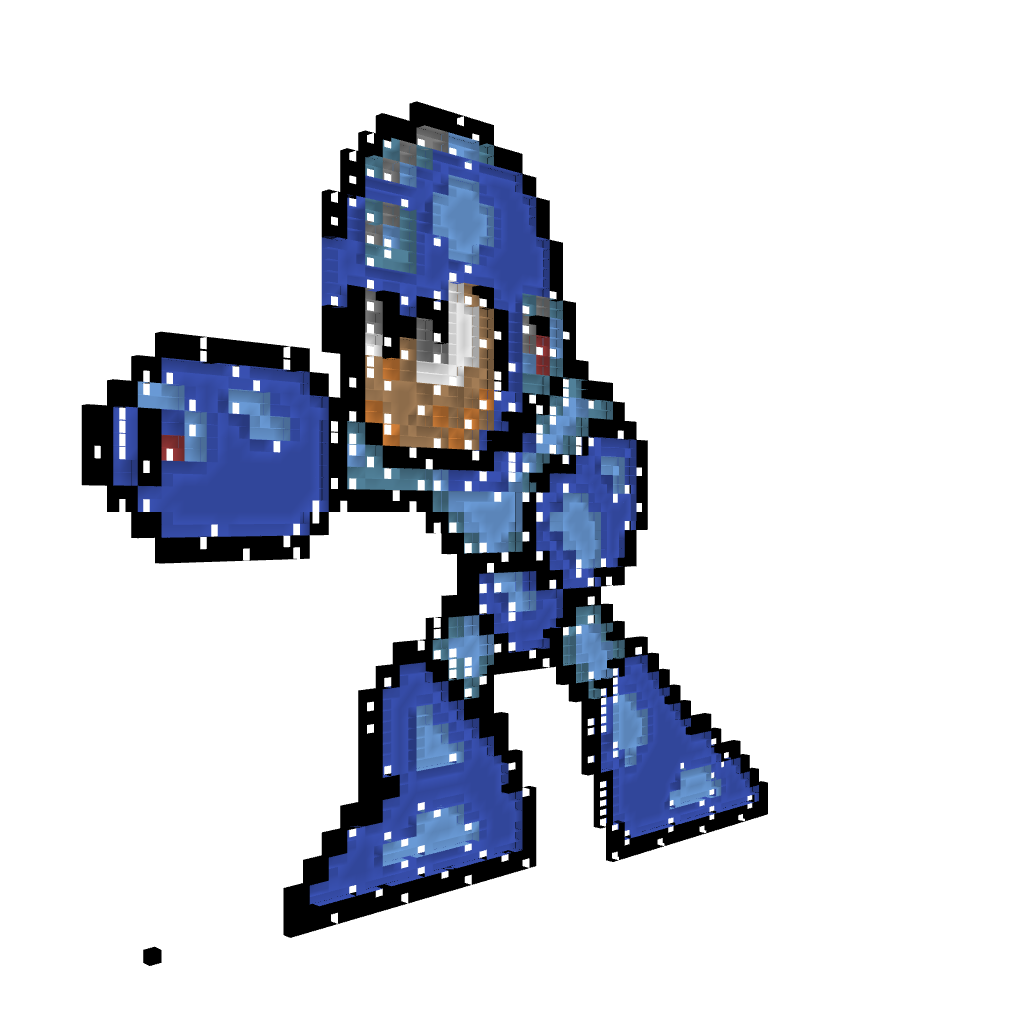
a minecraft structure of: Mega man high quality